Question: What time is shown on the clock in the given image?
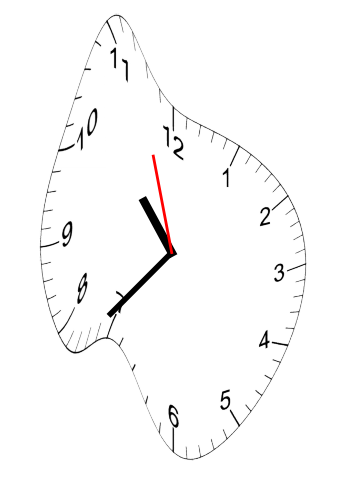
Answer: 10:36:57